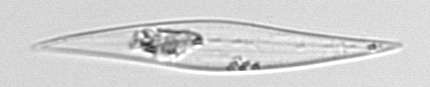
Label: Pleurosigma